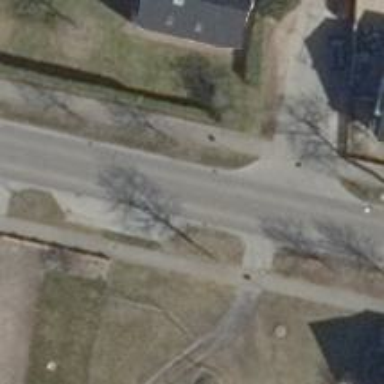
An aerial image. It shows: Avenue of deciduous broadleaved trees.